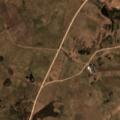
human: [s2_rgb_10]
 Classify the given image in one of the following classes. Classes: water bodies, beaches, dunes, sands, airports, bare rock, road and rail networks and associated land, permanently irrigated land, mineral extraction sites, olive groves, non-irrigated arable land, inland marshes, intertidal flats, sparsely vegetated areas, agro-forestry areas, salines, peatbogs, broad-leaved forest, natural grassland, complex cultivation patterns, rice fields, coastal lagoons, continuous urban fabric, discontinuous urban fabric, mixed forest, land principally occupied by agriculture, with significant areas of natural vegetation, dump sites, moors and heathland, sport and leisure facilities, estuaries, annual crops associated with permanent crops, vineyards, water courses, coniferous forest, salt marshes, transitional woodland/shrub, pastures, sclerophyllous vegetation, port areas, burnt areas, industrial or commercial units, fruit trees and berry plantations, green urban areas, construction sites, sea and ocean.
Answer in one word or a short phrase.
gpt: discontinuous urban fabric, pastures, complex cultivation patterns, land principally occupied by agriculture, with significant areas of natural vegetation